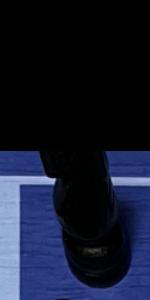
Label: Knight_Black